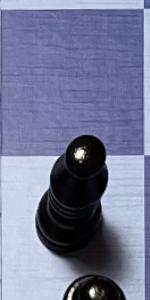
Label: Bishop_Black